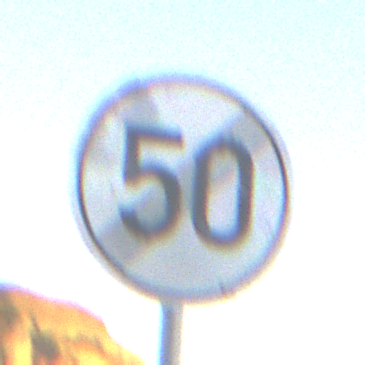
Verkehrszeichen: EndeGeschwindigkeit50
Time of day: SunriseSunset
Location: Outdoor (Nature)
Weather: Clear
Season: NotSpecified
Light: Natural